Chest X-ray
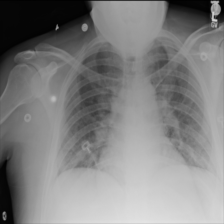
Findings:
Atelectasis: negative
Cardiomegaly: negative
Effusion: negative
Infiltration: negative
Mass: negative
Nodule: negative
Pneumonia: negative
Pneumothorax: negative
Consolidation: negative
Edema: negative
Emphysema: negative
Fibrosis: negative
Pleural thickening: negative
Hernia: negative